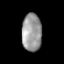
Tissue: prostate
Cell type: Myeloid cells
Senescence score: 0.277
Nuclear area (px): 738
Mean DAPI intensity: 152.297